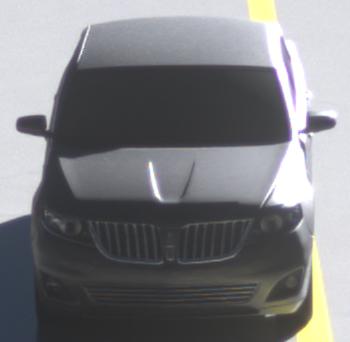
Make: Lincoln
Model: MKS
Detailed model: -
Model produced from: 2008
Model produced until: 2011
Doors: 4
Color: gray
Road condition: wet road
Daytime: morning or afternoon
Contrast: high contrast